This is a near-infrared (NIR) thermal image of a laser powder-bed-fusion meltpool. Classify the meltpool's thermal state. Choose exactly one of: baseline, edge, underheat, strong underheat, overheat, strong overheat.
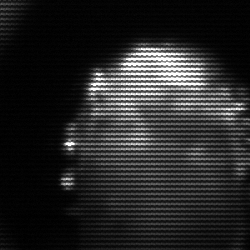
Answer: baseline